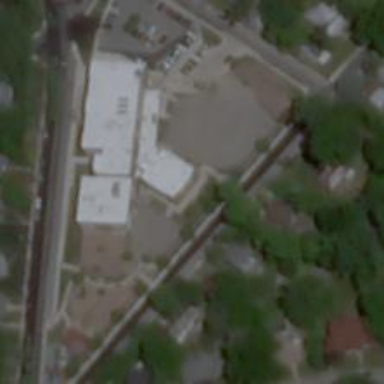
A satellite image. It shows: School.